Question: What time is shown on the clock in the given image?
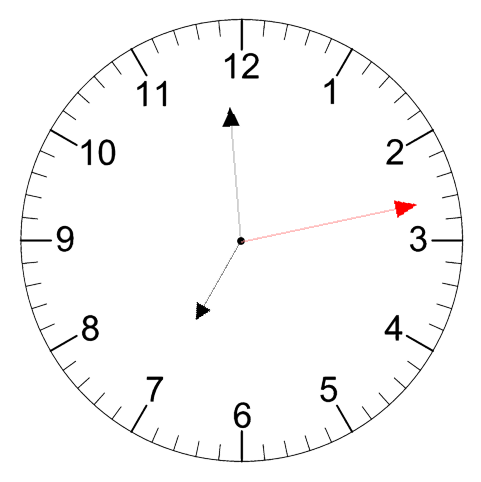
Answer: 06:59:13